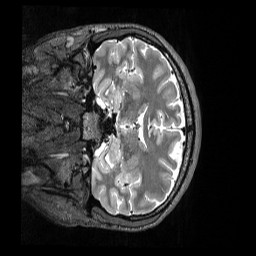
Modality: T2w
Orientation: coronal
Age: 25
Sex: male
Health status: ill
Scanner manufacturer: siemens
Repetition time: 3.2 s